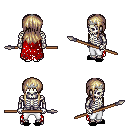
a pixel art fantasy rpg character, male body template, skeleton, red tattered cape, white pants, white blonde unkempt hairstyle, silver tiara, black slippers, spear, four views (front, back, left, right), 2x2 character sprite sheet, small pixel art, hard edges, no anti-aliasing